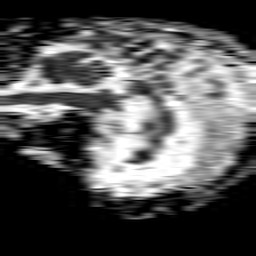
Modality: ADC
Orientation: sagittal
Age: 75
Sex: male
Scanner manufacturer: philips
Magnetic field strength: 1.5 T
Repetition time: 4.6 s
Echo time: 0.08517 s